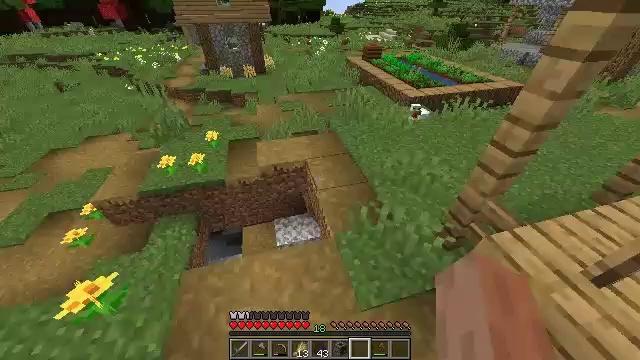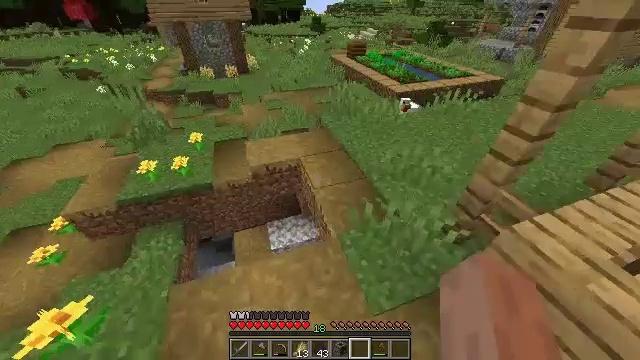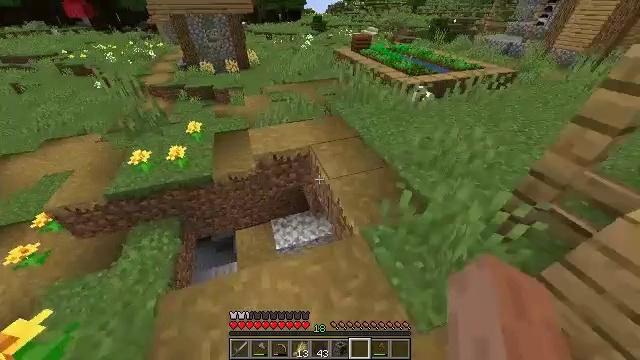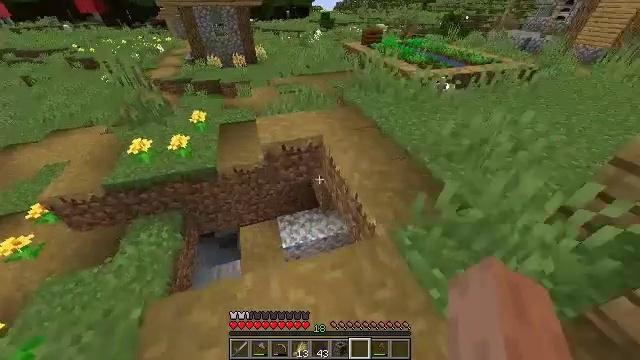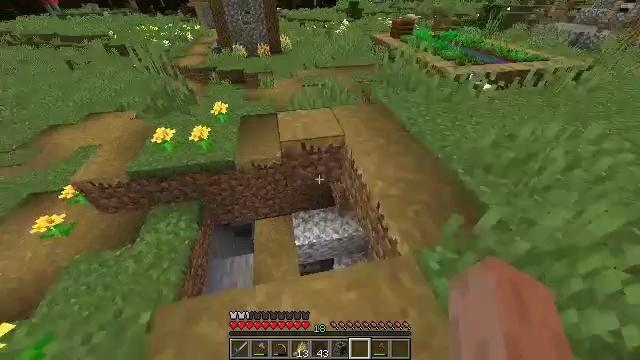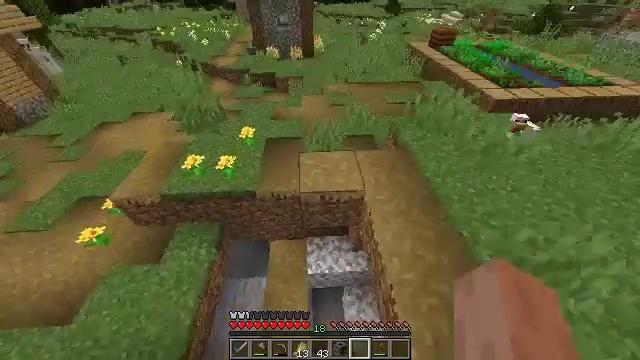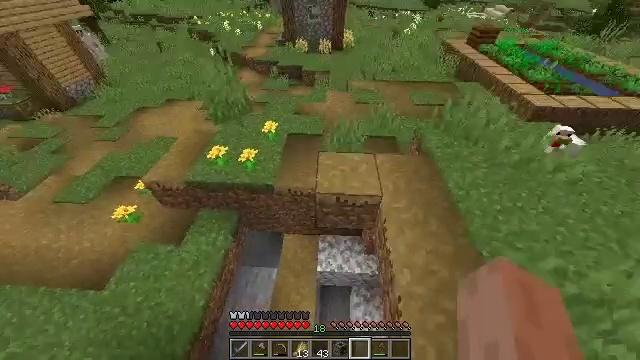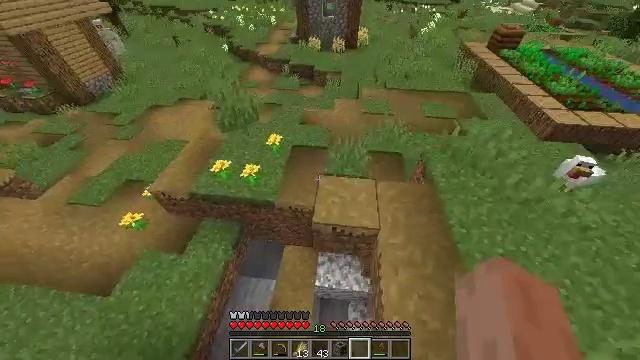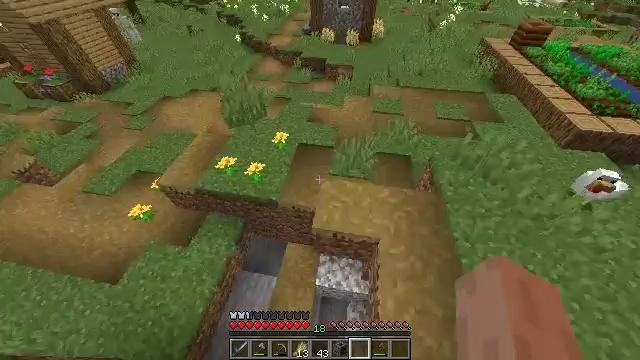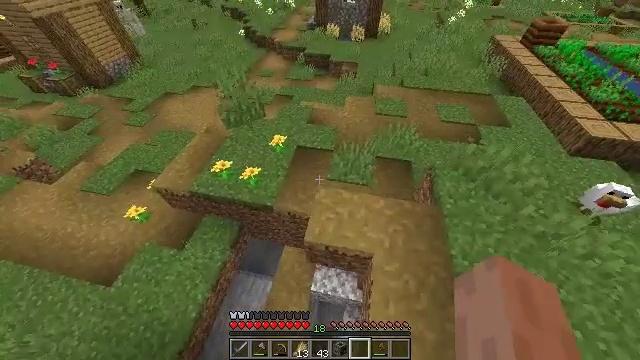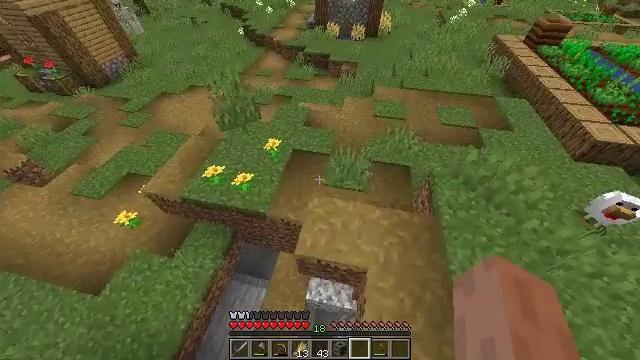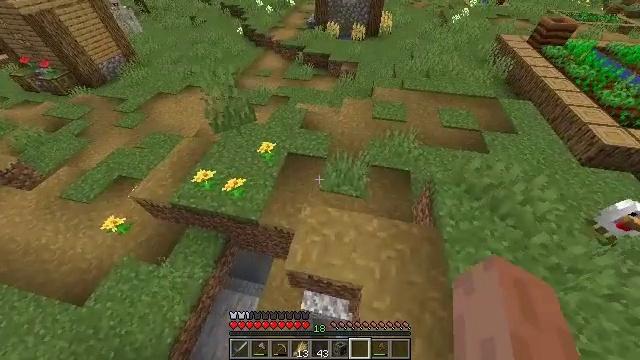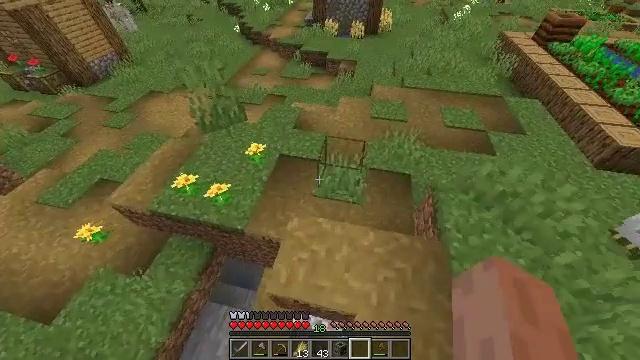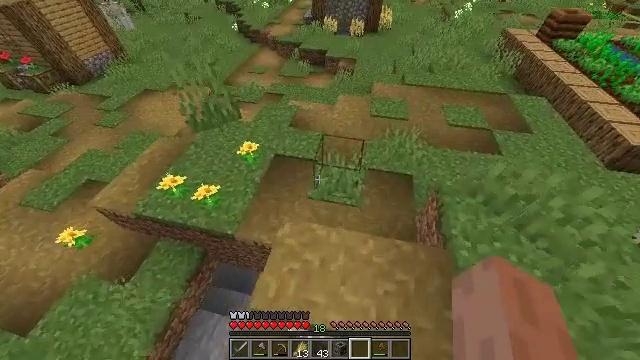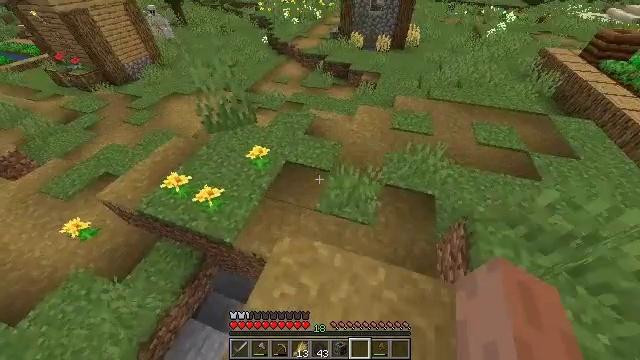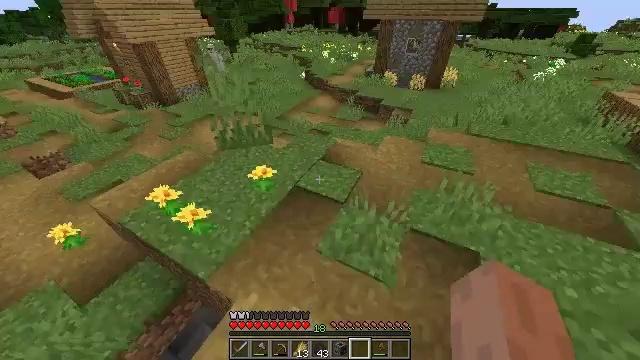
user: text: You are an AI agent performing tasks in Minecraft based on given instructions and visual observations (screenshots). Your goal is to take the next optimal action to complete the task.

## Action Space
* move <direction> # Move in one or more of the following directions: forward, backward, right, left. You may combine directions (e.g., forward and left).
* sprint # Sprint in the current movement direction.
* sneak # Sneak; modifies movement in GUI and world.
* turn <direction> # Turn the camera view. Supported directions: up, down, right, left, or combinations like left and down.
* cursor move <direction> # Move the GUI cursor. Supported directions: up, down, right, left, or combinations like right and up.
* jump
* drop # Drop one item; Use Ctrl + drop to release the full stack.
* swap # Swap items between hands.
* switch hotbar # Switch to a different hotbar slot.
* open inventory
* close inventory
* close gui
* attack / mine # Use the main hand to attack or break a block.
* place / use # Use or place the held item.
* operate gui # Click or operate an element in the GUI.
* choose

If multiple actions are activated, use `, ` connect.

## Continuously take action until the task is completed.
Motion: motion action
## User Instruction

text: Gather the grindstone to use later.
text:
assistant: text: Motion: move forward and move right, turn right
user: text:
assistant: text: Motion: move forward and move right, jump
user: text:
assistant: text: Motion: move forward and move right, turn left, jump
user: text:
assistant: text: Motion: move forward and move right, turn left and down, jump
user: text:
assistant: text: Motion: move forward and move right, turn left and down, jump
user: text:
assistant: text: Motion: move forward and move right, turn left and down, jump
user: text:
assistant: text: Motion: move forward and move right, turn left and down, jump
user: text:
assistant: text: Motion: move forward and move right, turn left and down, jump
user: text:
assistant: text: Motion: move forward, turn left and down, jump
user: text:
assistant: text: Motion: move forward, jump
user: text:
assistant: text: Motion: move forward, jump
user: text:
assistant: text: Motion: move forward, jump
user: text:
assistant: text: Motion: move forward, jump
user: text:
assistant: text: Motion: move forward, turn left and up, jump
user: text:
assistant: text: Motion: move forward, turn left and up, jump
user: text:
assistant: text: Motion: move forward, turn left and up, jump
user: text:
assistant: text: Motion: move forward, turn left and up, jump
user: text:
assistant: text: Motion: move forward, jump
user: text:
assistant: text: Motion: move forward, jump
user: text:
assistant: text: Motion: move forward, jump
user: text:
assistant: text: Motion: move forward, jump
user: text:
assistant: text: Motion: move forward, jump
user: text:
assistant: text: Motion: move forward, jump
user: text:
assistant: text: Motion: move forward, jump
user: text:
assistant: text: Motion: move forward, jump
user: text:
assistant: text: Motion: move forward, jump
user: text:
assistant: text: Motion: move forward, jump
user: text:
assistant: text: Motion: move forward, turn right and up, jump
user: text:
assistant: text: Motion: move forward, turn right and up, jump
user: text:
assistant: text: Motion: move forward, jump